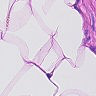
Metastatic tissue present: no